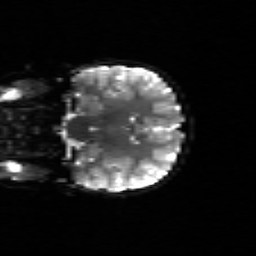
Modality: sbref
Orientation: coronal
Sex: female
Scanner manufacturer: siemens
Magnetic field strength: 3 T
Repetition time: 5 s
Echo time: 0.071 s